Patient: sex M, age 51
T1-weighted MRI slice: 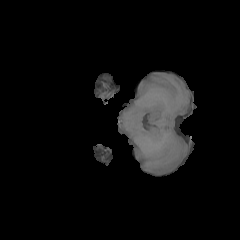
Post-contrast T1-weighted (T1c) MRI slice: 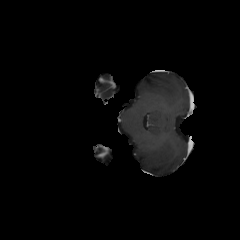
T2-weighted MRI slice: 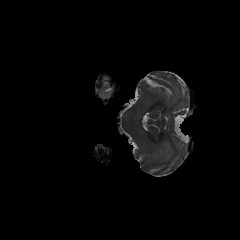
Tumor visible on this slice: no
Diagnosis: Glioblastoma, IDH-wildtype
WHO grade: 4